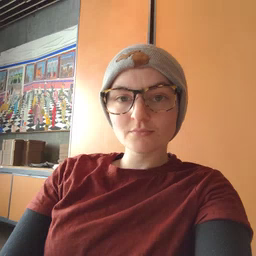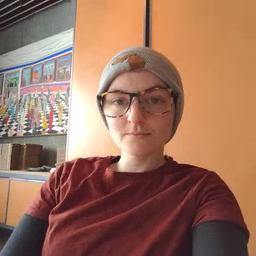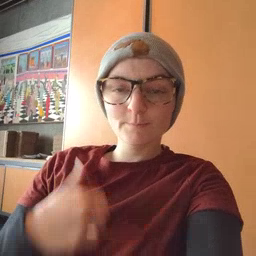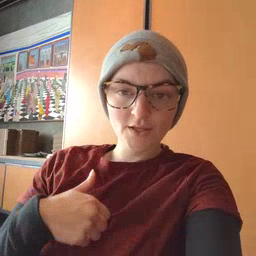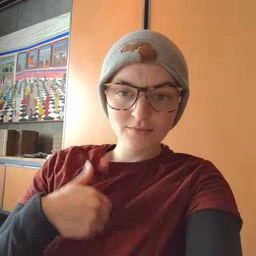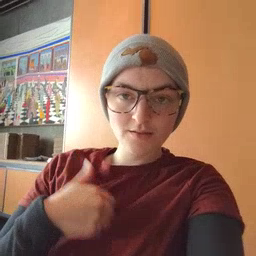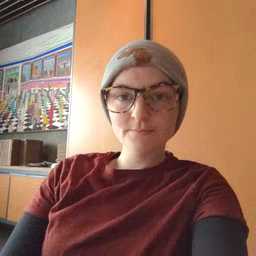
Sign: bath